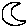
Label: moon